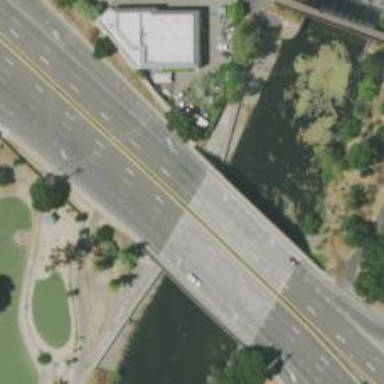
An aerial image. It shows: Bridge over trunk highway expressway.